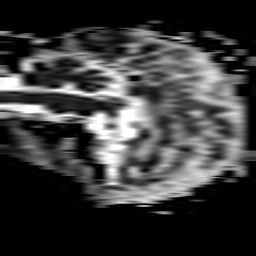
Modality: ADC
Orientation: sagittal
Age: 80
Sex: female
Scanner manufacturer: philips
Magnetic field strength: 3 T
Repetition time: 3.078 s
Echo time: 0.076 s